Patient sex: M
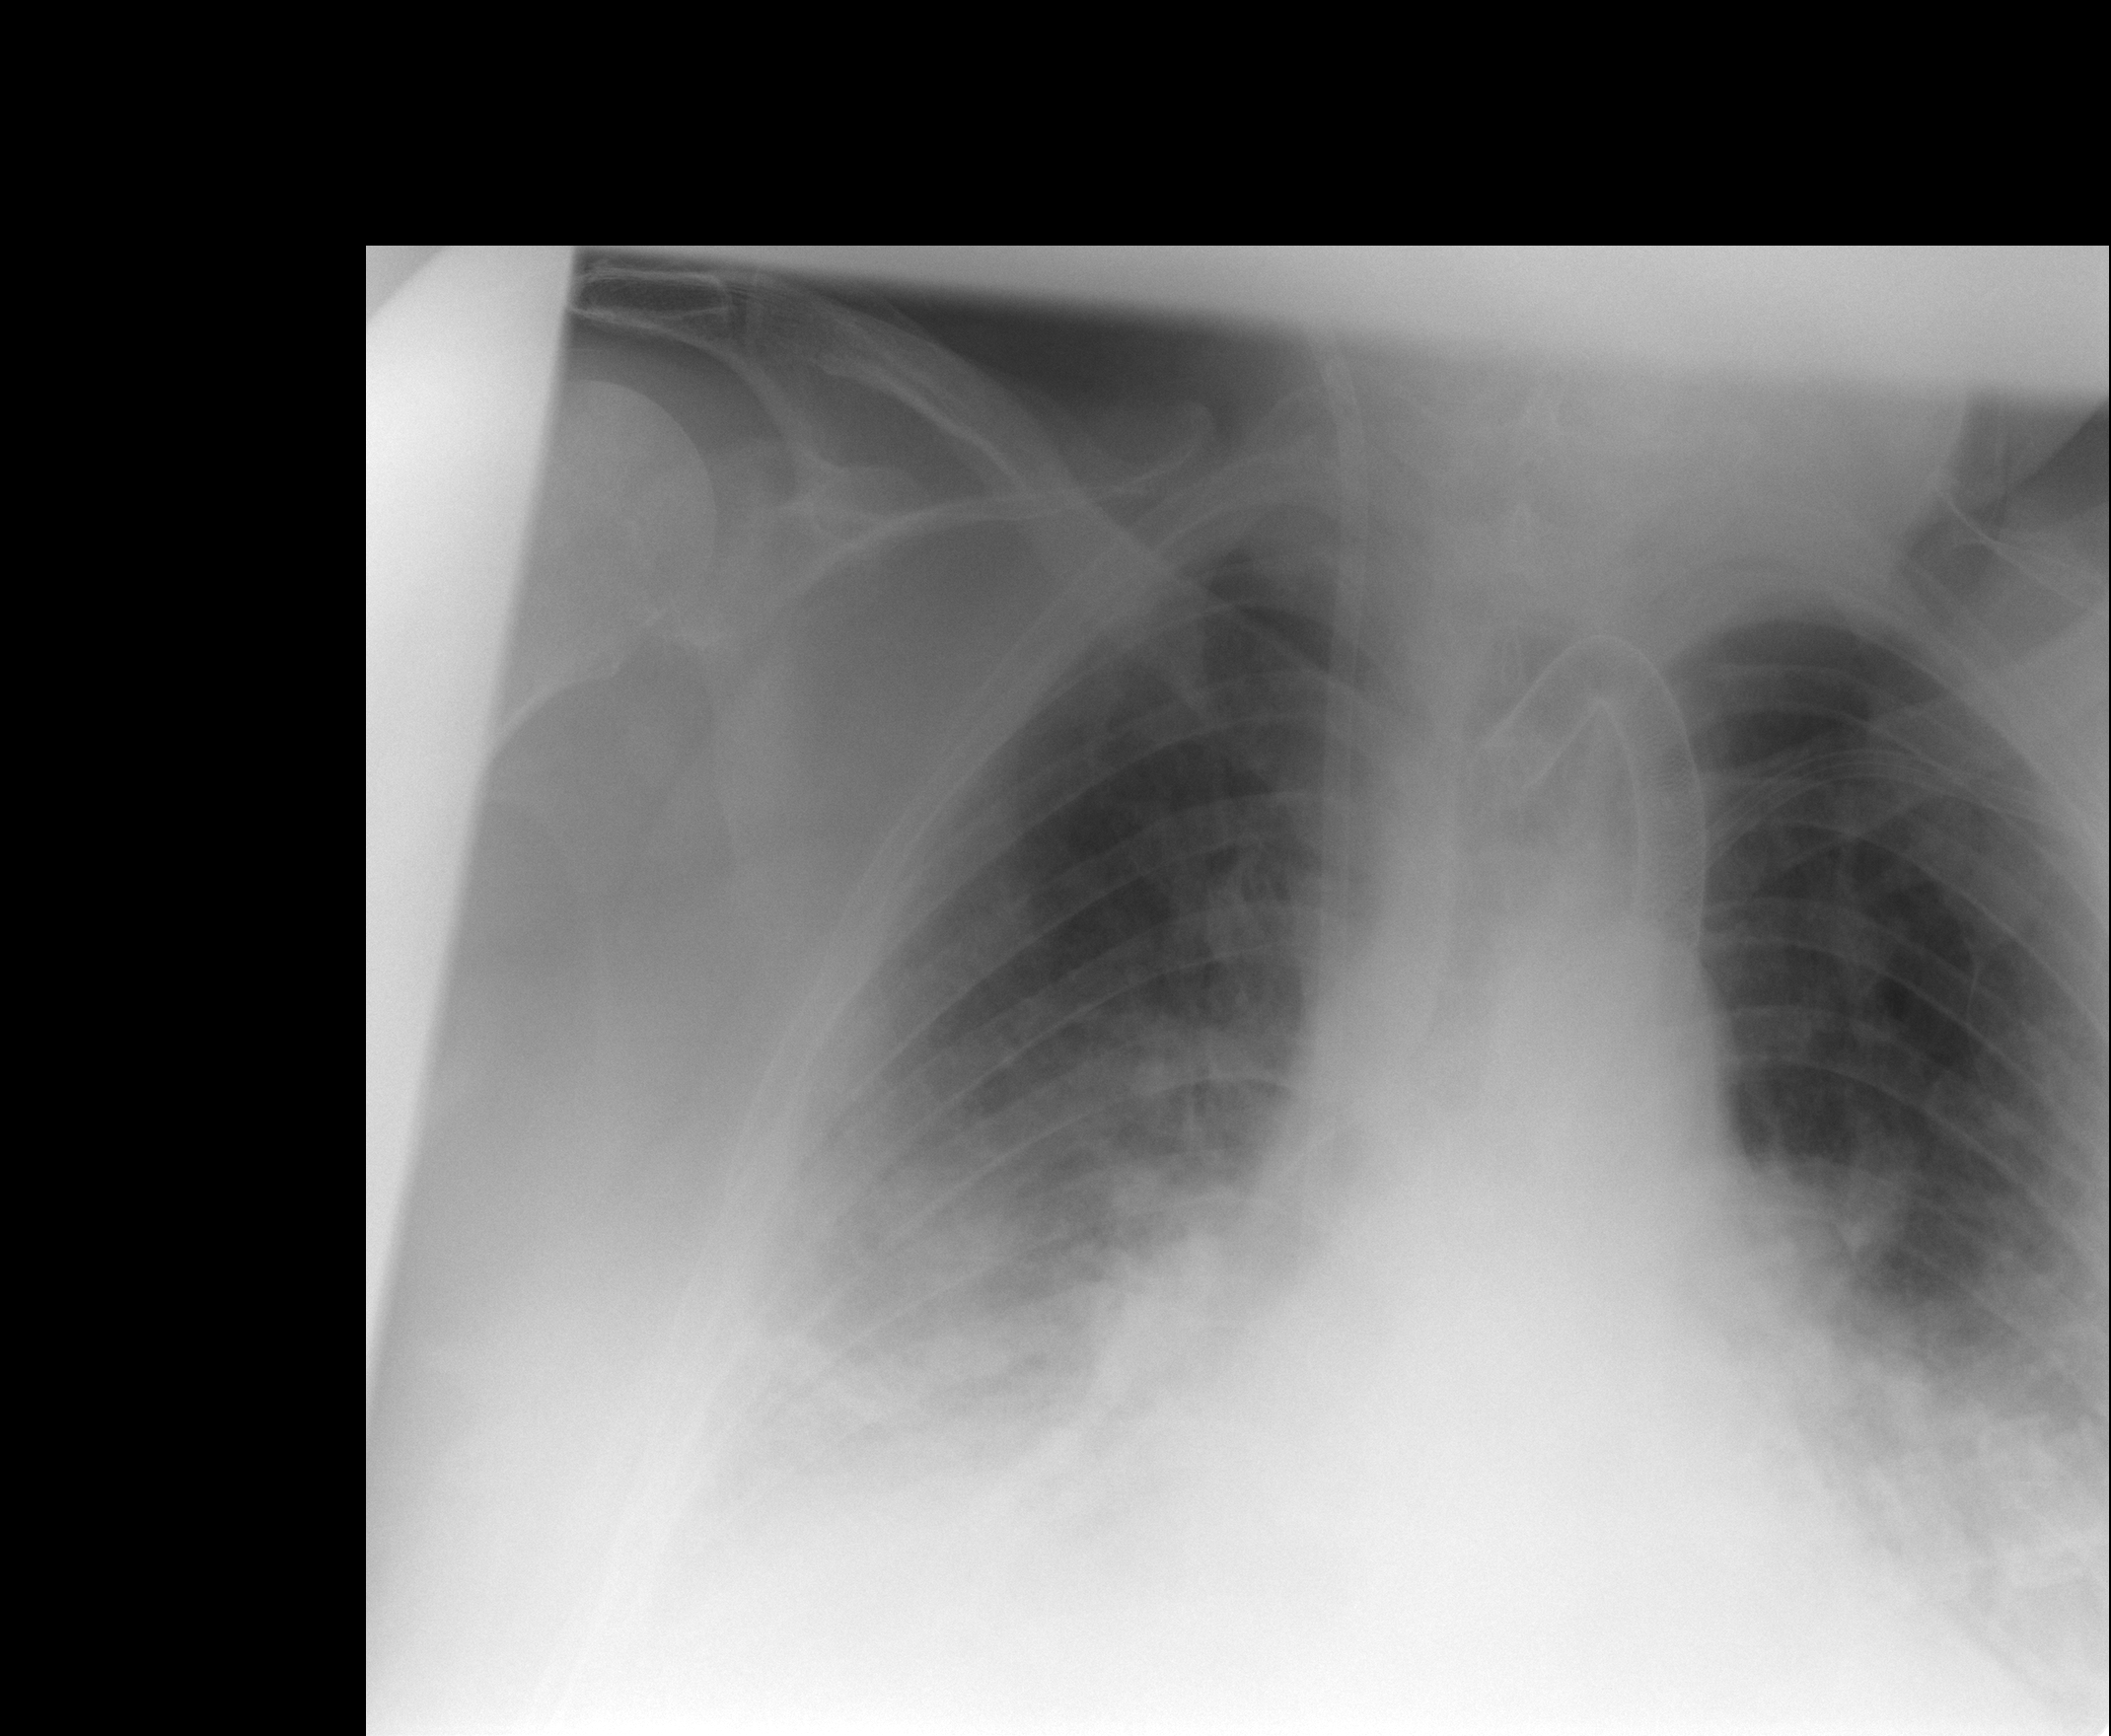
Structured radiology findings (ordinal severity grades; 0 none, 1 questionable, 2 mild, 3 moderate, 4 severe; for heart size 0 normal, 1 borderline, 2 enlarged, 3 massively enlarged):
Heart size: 2
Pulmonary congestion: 0
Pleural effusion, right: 2
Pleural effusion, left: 2
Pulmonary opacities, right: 2
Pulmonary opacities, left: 0
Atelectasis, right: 2
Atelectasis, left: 2